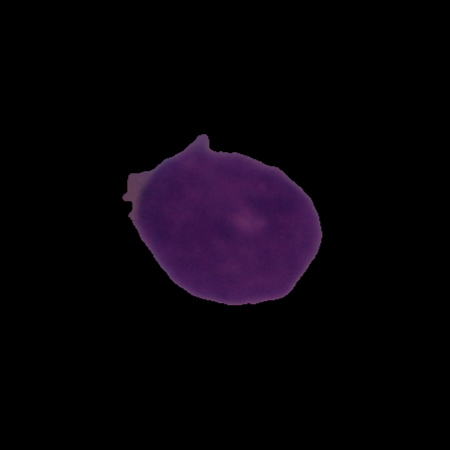
Label: cancer